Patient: sex F, age 63
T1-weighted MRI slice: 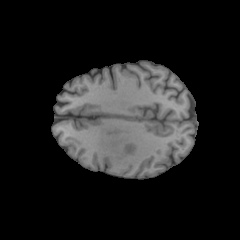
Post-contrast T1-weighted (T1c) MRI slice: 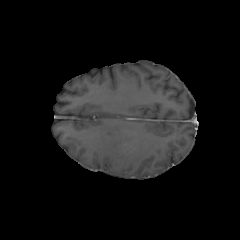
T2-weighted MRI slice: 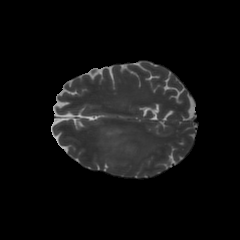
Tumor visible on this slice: yes
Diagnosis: Glioblastoma, IDH-wildtype
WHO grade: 4